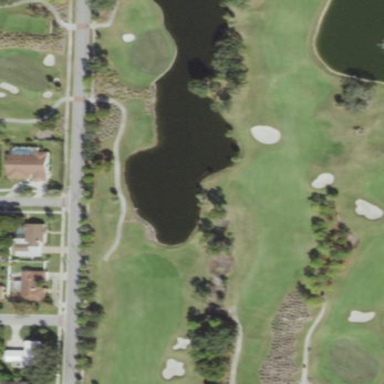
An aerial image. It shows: Picturesque scene of golf course with lateral water hazard.